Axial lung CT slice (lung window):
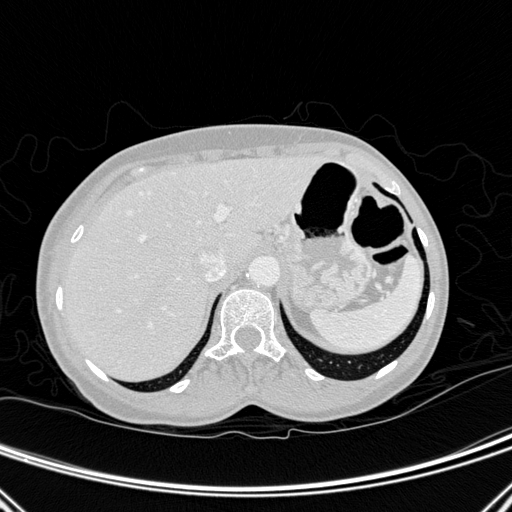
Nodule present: no